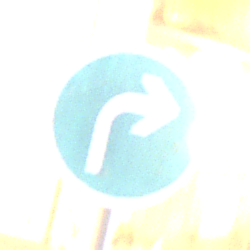
Verkehrszeichen: VorgeschriebeneFahrtrichtungRechts
Umgebung: Outdoor, Urban
Tageszeit: Night
Wetter: PartlyCloudy
Licht: Artificial
Jahreszeit: NotSpecified
Kontrast: HighContrast